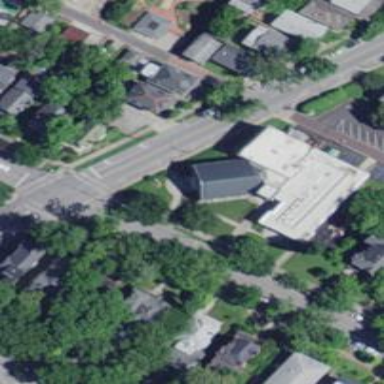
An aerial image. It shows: Building that is place of worship.